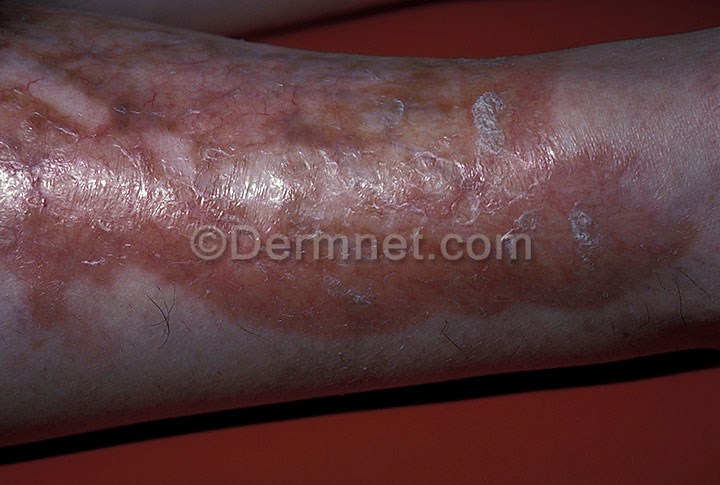
Disease: Systemic Disease